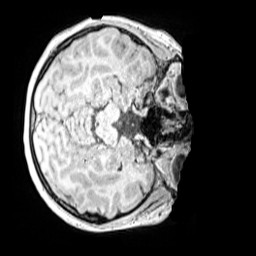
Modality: MP2RAGE
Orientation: axial
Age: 10
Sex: female
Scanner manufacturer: siemens
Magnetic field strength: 3 T
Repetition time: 4 s
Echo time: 0.00299 s